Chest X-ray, PA view. Patient: 18 years old, sex F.
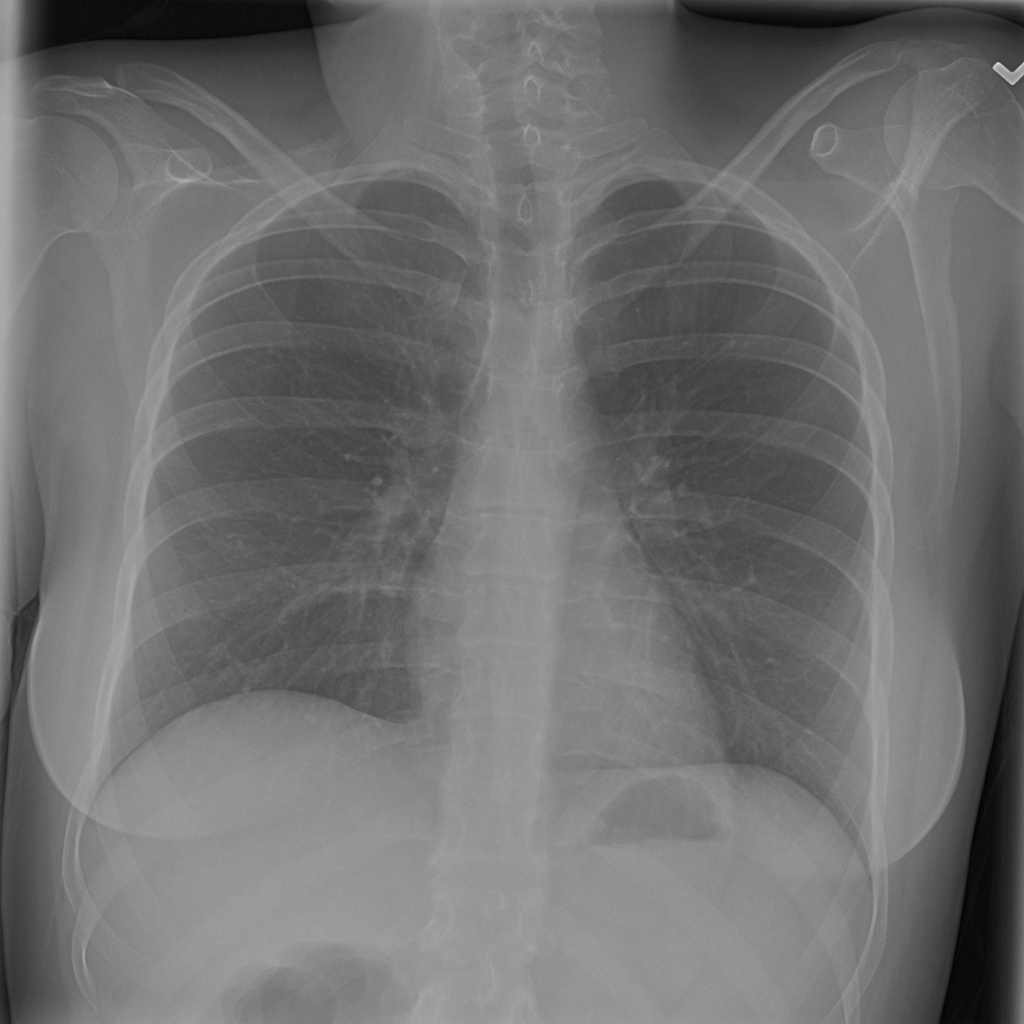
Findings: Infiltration